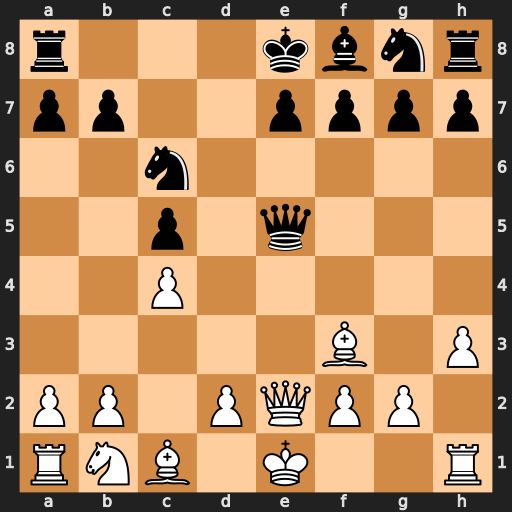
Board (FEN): r3kbnr/pp2pppp/2n5/2p1q3/2P5/5B1P/PP1PQPP1/RNB1K2R
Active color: w
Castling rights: KQkq
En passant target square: -
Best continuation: Bxc6+ bxc6 Qxe5